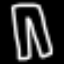
Label: pants